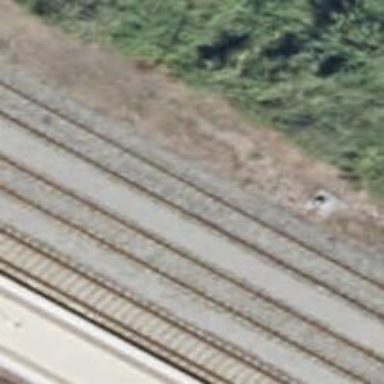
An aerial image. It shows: Railway siding with rails.